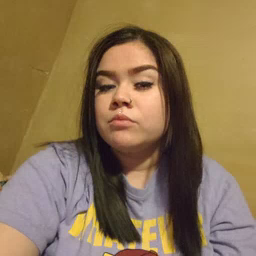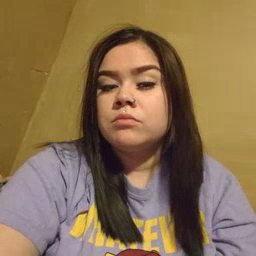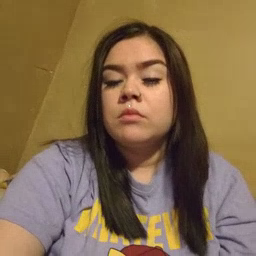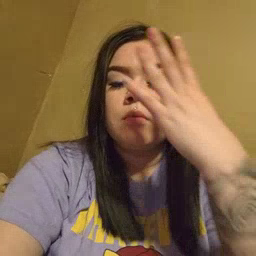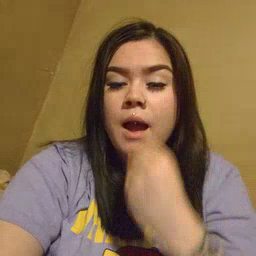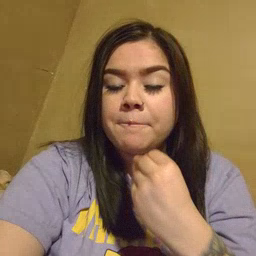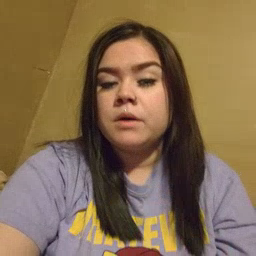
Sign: nap